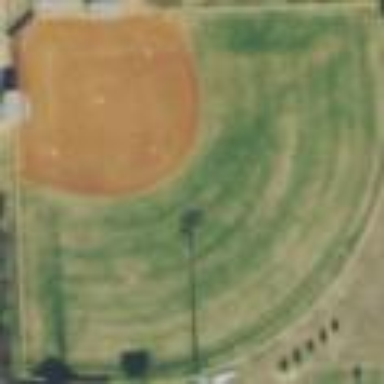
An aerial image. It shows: Baseball pitch for leisure land.